Question: what I'm hoping to accomplish is to dynamically create columns as needed within a stored procedure. My issues lies in the fact that a drive may no incentives, 1 incentive or multiple (2,3,4.etc) incentives assigned to the drive. Screen shot below for example data:

I initially used the FOR XML Path to concatenate records:
'''
Stuff ((Select ', ' + isnull(EM.Description,'')
From EquipmentMaster EM
Inner Join EquipmentDetail ED On EM.EquipmentID = ED.EquipmentID And EM.EquipmentType=3
Where ED.DriveID = DM.DriveID
For XML PATH(''), TYPE).value('.', 'varchar(max)')
,1, 2, '') as [Incentives]
'''
But the end users have requested the incentives be in separate columns. I am trying to reuse some code I found here: <URL>
But I cannot get it to work. Was hoping to get some help to make this procedure work.
Here is the procedure code:
'''
declare
@startDate datetime,
@endDate datetime,
@RegID varchar(8000),
@OrgID varchar(8000),
@SubID varchar(8000),
@COID varchar(8000),
@RecID varchar(8000),
@StatusID varchar(8000),
@Cols nvarchar(max),
@Incentives nvarchar(max)
Select @Cols = Stuff ((Select ', ' + isnull(EM.Description,'')
From EquipmentMaster EM
Inner Join EquipmentDetail ED On EM.EquipmentID = ED.EquipmentID And EM.EquipmentType=3
--Where ED.DriveID = DM.DriveID
For XML PATH(''), TYPE).value('.', 'varchar(max)')
,1, 2, '')
Select
DM.DriveID [DriveID],
DM.FromDateTime [FromDateTime],
Case When DM.OwnerType = 0 Then Acct.Name Else CD.DescLong End As [OwnerName],
Stuff ((Select ', ' + isnull(EM.Description,'')
From EquipmentMaster EM
Inner Join EquipmentDetail ED On EM.EquipmentID = ED.EquipmentID And EM.EquipmentType=3
Where ED.DriveID = DM.DriveID
For XML PATH(''), TYPE).value('.', 'varchar(max)')
,1, 2, '') as [Incentives]
From
rpt_DriveMaster DM
Left Outer Join rpt_Accounts Acct on DM.AccountID=Acct.AccountID
Left Outer Join IDViewRecruiters Rec on Acct.RecruiterID=Rec.CodeID
Inner Join rpt_CenterDetail CD on DM.CenterID=CD.CenterID
Where
DM.StatusID <>5
And DM.FromDateTime Between '03/01/2015' AND '03/02/2015'
'''
Here is my original procedure that works to bring all incentives into one column (and used by SSRS to display a report):
'''
Create Procedure Hema_IncentiveReport
@startDate datetime,
@endDate datetime,
@RegID varchar(8000),
@OrgID varchar(8000),
@SubID varchar(8000),
@COID varchar(8000),
@RecID varchar(8000),
@StatusID varchar(8000)
As
Begin
Select Item Into #Region From OBAPPS.[dbo].DelimitedSplit8K(@RegID,',');
Select Item Into #OrgCenter From OBAPPS.[dbo].DelimitedSplit8k(@OrgID,',');
Select Item Into #SubCenter From OBAPPS.[dbo].DelimitedSplit8k(@SubID,',');
Select Item Into #CollectionOp From OBAPPS.[dbo].DelimitedSplit8k(@COID,',');
Select Item Into #Recruiter From OBAPPS.[dbo].DelimitedSplit8k(@RecID,',');
Select Item Into #DriveStatus From OBAPPS.[dbo].DelimitedSplit8k(@StatusID,',');
Select
DM.DriveID [DriveID],
DM.FromDateTime [FromDateTime],
Case When DM.OpenToPublic = 1 Then 'Yes' Else 'No' End As [OpenToPublic],
Case When DM.OwnerType=0 Then 'Mobile' Else 'Fixed' End As [OwnerType],
Case When DM.OwnerType = 0 Then Acct.Name Else CD.DescLong End As [OwnerName],
DT.EarlyShiftStart [EarlyShiftStart],
DT.LateShiftEnd [LateShiftEnd],
DrStat.StatusText [DriveStatus],
Acct.AccountID [AcctID],
Acct.InternalName [AcctInternalName],
Acct.ExternalID [ExternalID],
AD.Addr1 [Addr1],
AD.Addr2 [Addr2],
AD.City [City],
AD.State [State],
AD.Zip [Zip],
CO.CodeID [CO_ID],
CO.Description [CO_Desc],
Org.CodeID [Org_ID],
Org.Description [Org_Desc],
Rec.CodeID [Rec_ID],
Rec.Description [Rec_Desc],
Sub.CodeID [Sub_ID],
Sub.Description [Sub_Desc],
Reg.CodeID [Reg_ID],
Reg.Description [Reg_Desc],
DPaCT.ProcedureProjection [Proc_Proj],
DPaCT.ProductProjection [Prod_Proj],
DPaCT.ProceduresPerformed [Proc_Perf],
DPaCT.ProductsCollected [Prod_Coll],
DPaCT.QNS [QNS],
DPaCT.FTD [FTD],
(isnull(DPaCT.ProductsCollected,0))-(isnull(DPaCT.ProceduresPerformed,0)) [Alyx],
Stuff ((Select Distinct ', ' + isnull(MSM.ShortDesc,'')
From Production.[dbo].rpt_DriveShiftDetail DSD
Inner Join Production.[dbo].rpt_DriveShiftMobileDetail DSMD On DSMD.ShiftID = DSD.ShiftID
Inner Join Production.[dbo].rpt_MobileSetupMaster MSM
On MSM.MobileType = 1 and MSM.MobileID = DSMD.MobileID
Where DSD.DriveID = DM.DriveID
For XML PATH(''), TYPE).value('.', 'varchar(max)')
,1, 2, '') as [Mobile_Short_Desc],
Stuff ((Select ', ' + isnull(EM.Description,'')
From Production.[dbo].EquipmentMaster EM
Inner Join Production.[dbo].EquipmentDetail ED On EM.EquipmentID = ED.EquipmentID And EM.EquipmentType=3
Where ED.DriveID = DM.DriveID
For XML PATH(''), TYPE).value('.', 'varchar(max)')
,1, 2, '') as [Incentives]
From
Production.[dbo].rpt_DriveMaster DM
Left Outer Join Production.[dbo].rpt_Accounts Acct on DM.AccountID=Acct.AccountID
Inner Join Production.[dbo].DriveTimes DT on DM.DriveID=DT.DriveID
Left Outer Join Production.[dbo].rpt_AddressDetail AD on DM.SiteID=AD.SiteID
Left Outer Join Production.[dbo].IDViewRecruiters Rec on Acct.RecruiterID=Rec.CodeID
Inner Join Production.[dbo].rpt_CenterDetail CD on DM.CenterID=CD.CenterID
Inner Join Production.[dbo].IDViewCollectionOp CO on CD.CenterID=CO.CodeID
Inner Join Production.[dbo].IDViewRegion Reg on CD.Region=Reg.CodeID
Inner Join Production.[dbo].IDViewOrgCenter Org on CD.OrgCenter=Org.CodeID
Inner Join Production.[dbo].IDViewOrgSubCenter Sub on CD.OrgSubCenter=Sub.CodeID
Inner Join Production.[dbo].rpt_DriveStatusDef DrStat on DM.StatusID=DrStat.StatusID
Inner Join Production.[dbo].DriveProjectionandCollectedTotals DPaCT on DM.DriveID=DPaCT.DriveID
Inner Join #Region As Region On Reg.CodeID = Region.Item
Inner Join #OrgCenter As OrgCenter on Org.CodeID = OrgCenter.Item
Inner Join #SubCenter As SubCenter on Sub.CodeID = SubCenter.Item
Inner Join #CollectionOp as CollectionOp on CO.CodeID = CollectionOp.Item
Left Outer Join #Recruiter as Recruiter on Rec.CodeID = Recruiter.Item
Inner Join #DriveStatus as DriveStatus on DrStat.StatusID = DriveStatus.Item
Where
DM.StatusID <>5
And DM.FromDateTime Between @startDate AND @endDate
'''
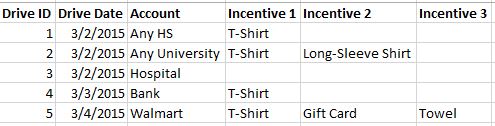
Answer: I recreated the table as a matrix and created a row grouping on Drive ID field. And then I created a column group on the Incentive field and set the value to:
'=IIF(IsNothing(Fields!Incentive.Value),True,False)'